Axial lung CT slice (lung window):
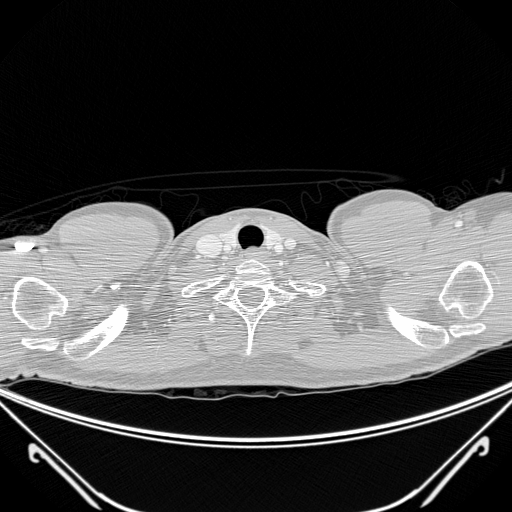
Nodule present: no